A scalogram of one vibration snapshot from a rotating bearing is shown, computed with a continuous wavelet transform. Determine the bearing's health state. Answer with exactly one of: normal, inner_race, outer_race, ball.
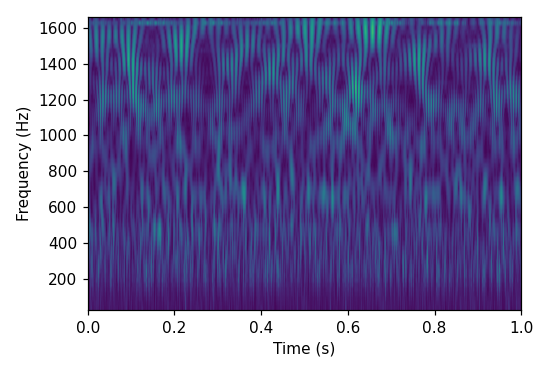
Answer: outer_race